Question: I'm using this gem to upload a file directly to S3
'''
gem 's3_direct_upload'
'''
<URL>
'''
<%= s3_uploader_form callback_url: polymorphic_url([@academy, :dashboard, @course, @lesson], {only_path: false}),callback_method: "PATCH", callback_param: "lesson[media]", id: "s3-uploader" do %>
<%= file_field_tag :file, multiple: true %>
<% end %>
<script id="template-upload" type="text/x-tmpl">
<div id="file-{%=o.unique_id%}" class="upload">
{%=o.name%}
<div class="progress"><div class="bar" style="width: 0%"></div></div>
</div>
</script>
'''
File got successfully loaded

but, after the progress bar is completed, I see this error on console log:
'''
PATCH http://localhost:3000/academies/1/dashboard/courses/1/lessons/3/edit 404 (Not Found)
'''
'''
class Dashboard::LessonsController < ApplicationController
before_action :set_lesson, only: [:show, :edit, :update, :destroy, :comment]
before_filter :authenticate_user!
# PATCH/PUT /lessons/1
# PATCH/PUT /lessons/1.json
def update
respond_to do |format|
if @lesson.update(lesson_params)
format.html { redirect_to [:edit, @academy, :dashboard, @course, @lesson], notice: 'Lesson was successfully updated.' }
format.json { render :show, status: :ok, location: @lesson }
else
format.html { render :edit }
format.json { render json: @lesson.errors, status: :unprocessable_entity }
end
end
end
end
'''
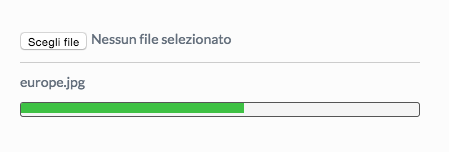
Answer: The problem was with Carrierwave. I had to disabled Carrierwave and everything works fine